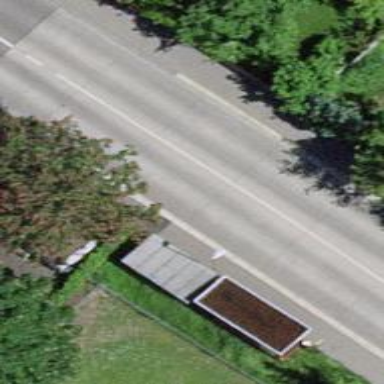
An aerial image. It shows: Bus stop with designated public transport stop position.